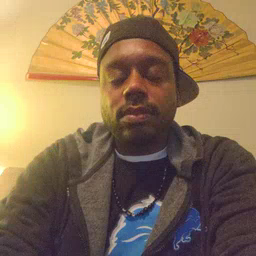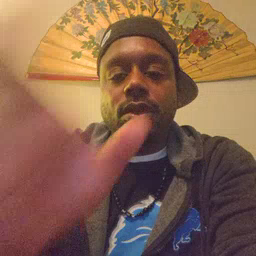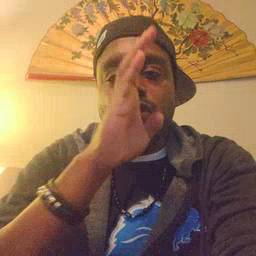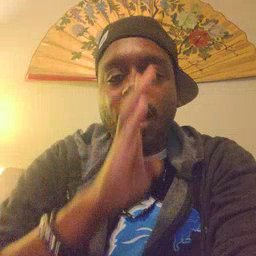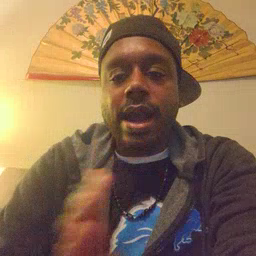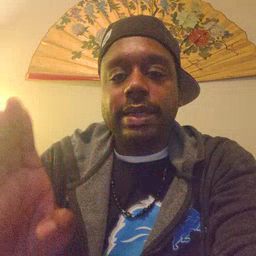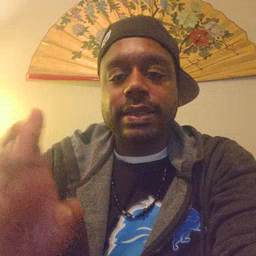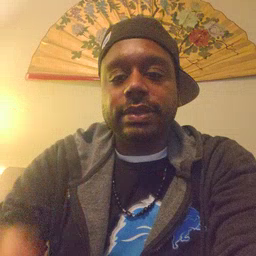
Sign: quiet